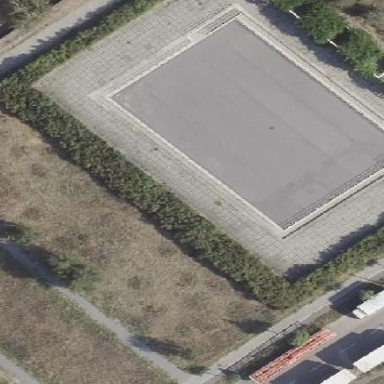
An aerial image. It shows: Asphalt street hockey pitch for leisure land.